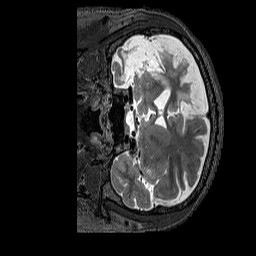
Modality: T2w
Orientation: coronal
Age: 46
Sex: male
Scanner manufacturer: siemens
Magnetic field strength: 3 T
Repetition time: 3.2 s
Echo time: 0.567 s